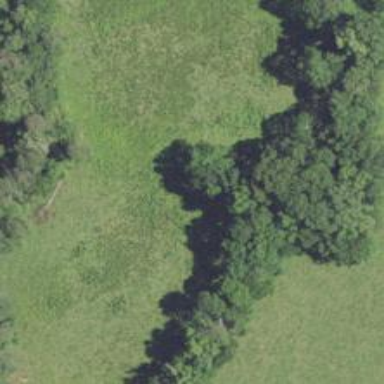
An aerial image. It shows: Area covered with grass.